Question: I have a '<ul>' created with PHP:
'''
$WORLD_STATES =
array(
"France",
"Germany",
"Greece",
"Greenland",
"United Kingdom",
"United States",
"Uruguay"
);
echo '<ul>';
for($i=0; $i<sizeof($WORLD_STATES); $i++){
echo '<li rel="' . $WORLD_STATES[$i] . '">'.$WORLD_STATES[$i].'</li>';
}
echo '</ul>';
'''
Since the full list of countries is very long, with a scrollbar in a div tag, I want the user to be able to reach a country by simply pressing an alphabetic keyboard shortcut.
How can I accomplish this?
this is an image:

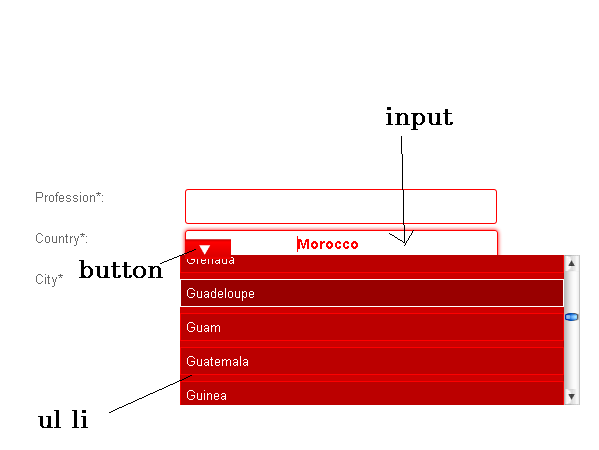
Answer: To do this with jQuery (jQuery suggested as an easy/reliable way to abstract away cross-browser inconsistencies), I suggest adding a search box to the beginning of the list, giving the following:
### html:
'''
<ul>
<li><input type="text" name="search" id="search" /></li>
<li>Armenia</li>
<li>Belgium</li>
<li>China</li>
<li>Denmark</li>
<li>Estonia</li>
<li>France</li>
<li>Germany</li>
<li>Holland</li>
<li>Ireland</li>
<li>Japan</li>
<li>Luxembourg</li>
<li>Monaco</li>
<li>Netherlands</li>
</ul>
'''
### jQuery:
'''
$('#search').keyup(
function(e){
var string = $(this).val();
if (string.length > 0){
$('ul li:contains(' + string + ')')
.addClass('result');
$('.result')
.not(':contains('+ string + ')')
.removeClass('result');
}
else {
$('.result').removeClass('result');
}
});
'''
<URL>.